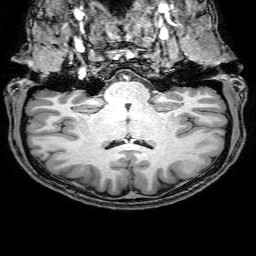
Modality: T1w
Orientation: sagittal
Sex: male
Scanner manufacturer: philips
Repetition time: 0.008158 s
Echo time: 0.00373 s